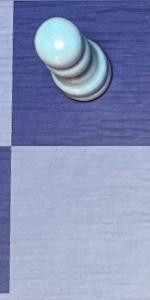
Label: Empty